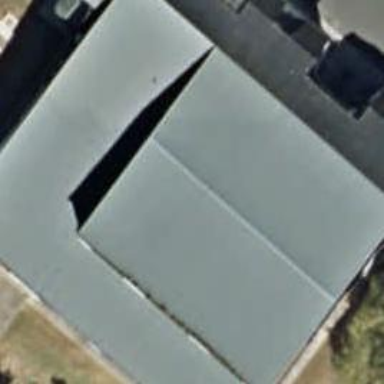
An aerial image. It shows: Sports centre building.